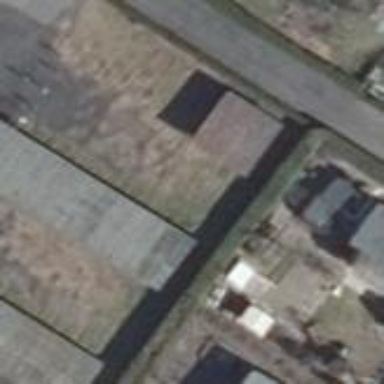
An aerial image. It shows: Garage.